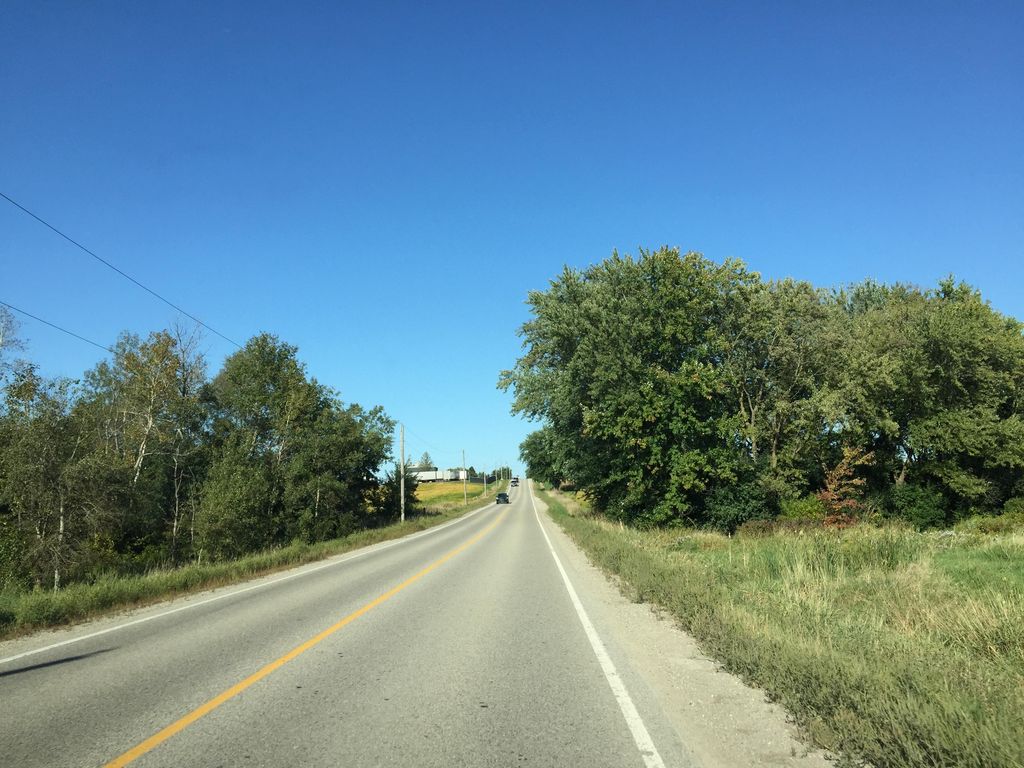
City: kitchener-waterloo